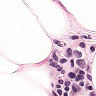
Metastatic tissue present: yes